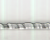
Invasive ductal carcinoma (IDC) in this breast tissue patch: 0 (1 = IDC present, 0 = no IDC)